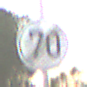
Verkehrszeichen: EndeGeschwindigkeit70
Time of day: SunriseSunset
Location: Outdoor (RoadRail)
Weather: PartlyCloudy
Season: NotSpecified
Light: Natural